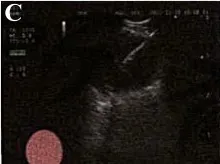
Chest radiological and pathological findings of the 7th station lymph nodes. (C) EBUS-TBNA for the enlarged 7th station lymph nodes.
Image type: radiology (ultrasound)